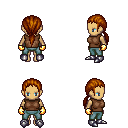
a pixel art fantasy rpg character, female body template, human, tanned skin, brown sleeveless shirt, teal pants, brunette ponytail hairstyle, gold gloves, metal boots, four views (front, back, left, right), 2x2 character sprite sheet, small pixel art, hard edges, no anti-aliasing